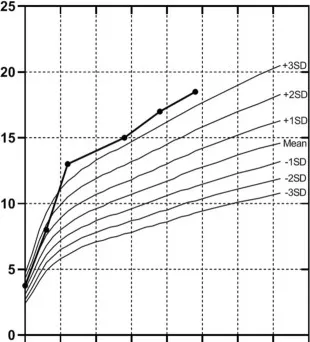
The weight curve of the proband. (A) The trend of increasing weight with age of the proband.
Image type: chart (chart)